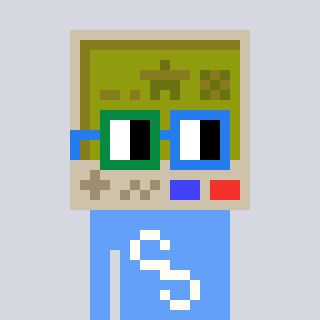
a pixel art character with square green and blue glasses, a gameboy-shaped head and a blue-colored body on a cool background